Question: I'm currently doing a Principal Component Analysis on a large data set containing a lot of different cars on Craigslist. Since there are so many observations, I would like to point out some specific car brands, e.g, Mercedes-Benz, Ford, or Tesla.
I've been doing the following in ggplot2:
'''
manufacturer <- data[3] #Which is the labels for the manufacturers
manu.label <- unlist(manufacturer)
ggplot(plot.car.pca, aes(SCA.PCA1, SCA.PCA2, label = manu.label, color = manu.label) +
geom_point() +
geom_text(aes(label = manu.label), hjust = -0.01, vjust = 0)
'''
This produces the following plot:

As can be seen in the picture, there are a lot of manufacturers, but I am only interested in highlighting some of them e.g., the Ford car points on the scatterplot could be green, Tesla could be red, and the rest could be black points. I hope I've provided enough information and that some of you can help me here.
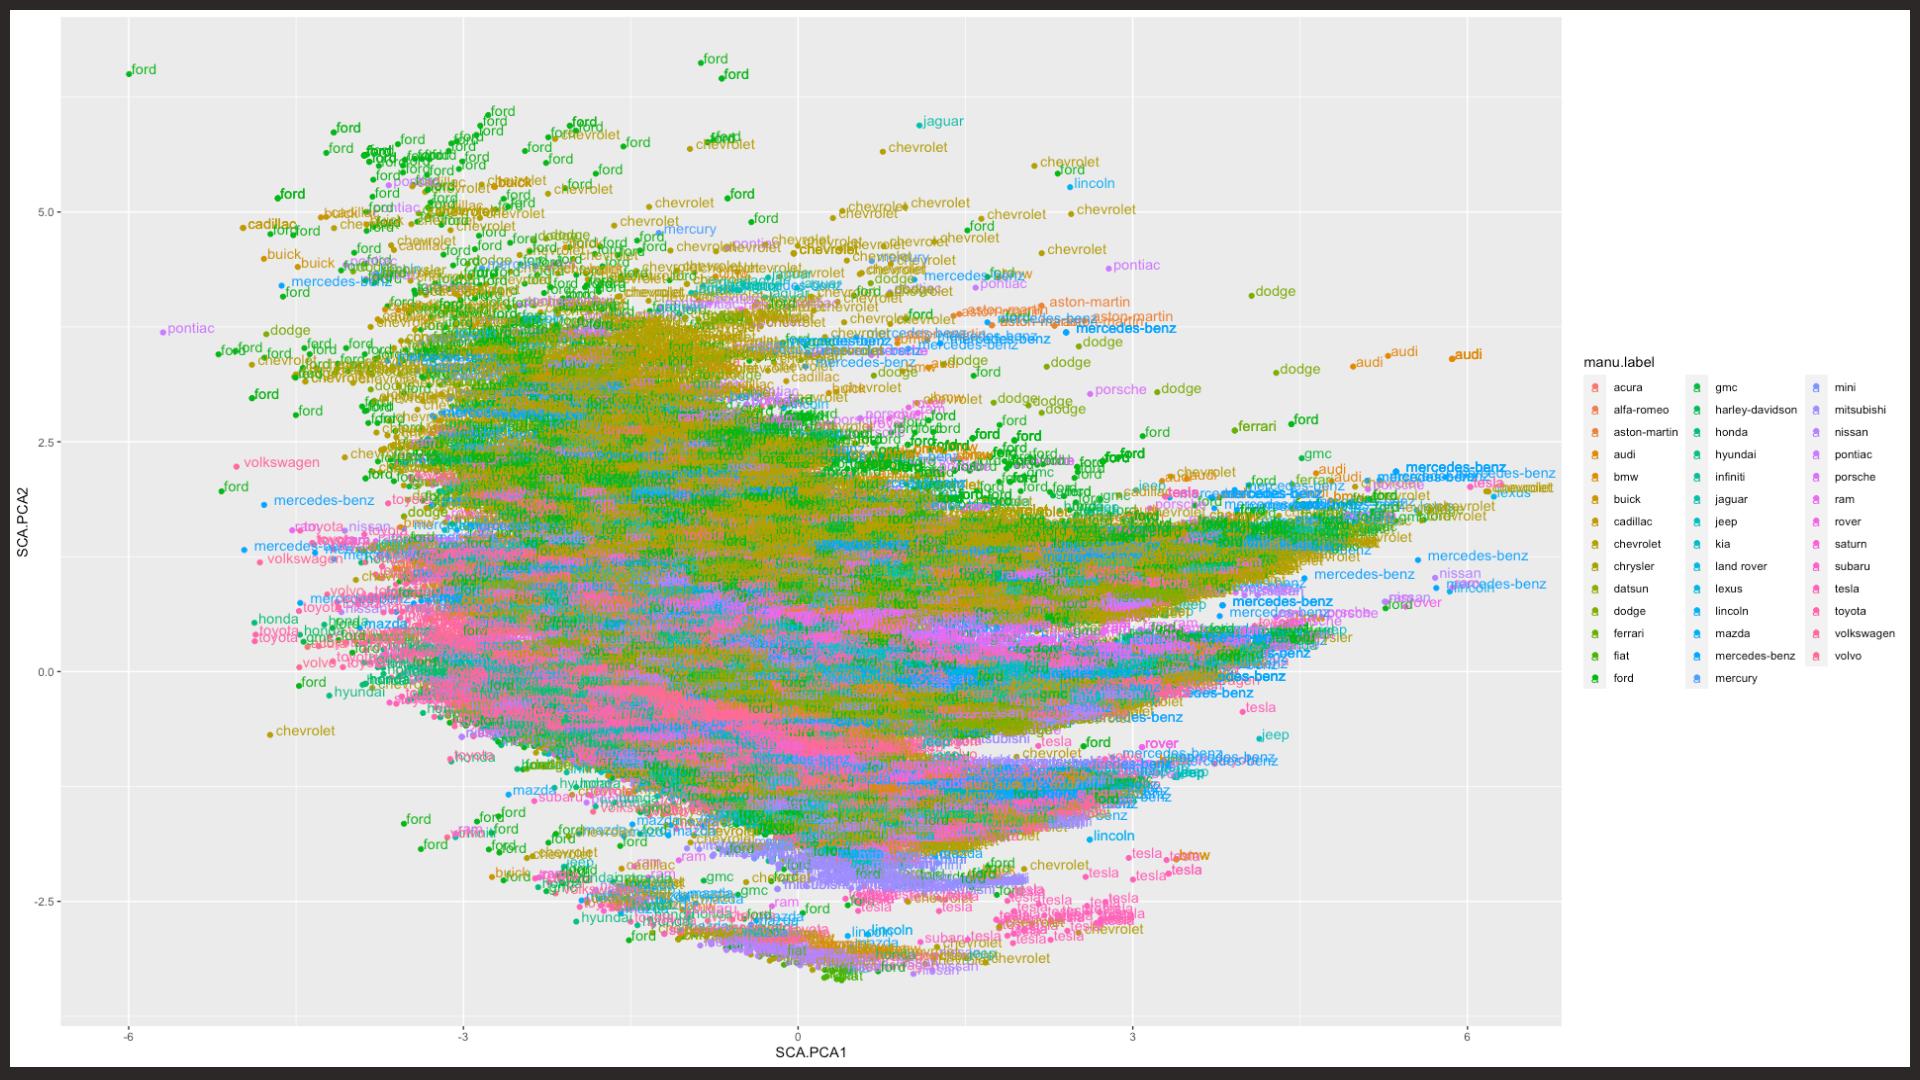
Answer: Elaboration on my comment (example with mtcars)
'''
library(ggplot2)
dt <- mtcars
#create column with car name
dt$car <- rownames(dt)
#cars interested in
dt1 <- subset(dt, dt$car %in% c("Toyota Corolla", "Toyota Corona"))
#cars not interested in
dt2 <- subset(dt, !dt$car %in% dt1$car)
#plot with both (individual geom_points)
ggplot(dt2) + geom_point(aes(x = mpg, y = mpg)) + geom_point(data = dt1, aes(x = mpg, y = mpg, colour = car)) + geom_text(data = dt1, aes(x = mpg, y = mpg, label = car), hjust = 1, vjust = 1) + theme_bw()
'''